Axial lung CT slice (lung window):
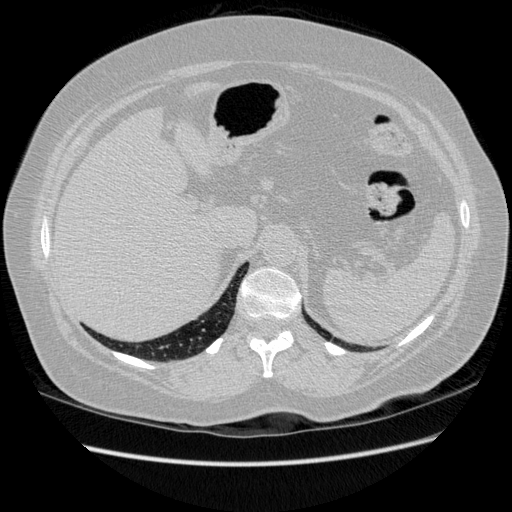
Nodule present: no